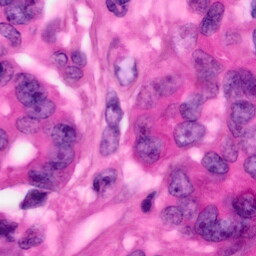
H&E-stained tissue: Pancreatic